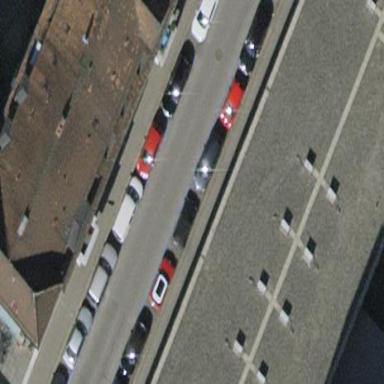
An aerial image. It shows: Parking lane for vehicles.